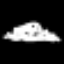
Label: mushroom